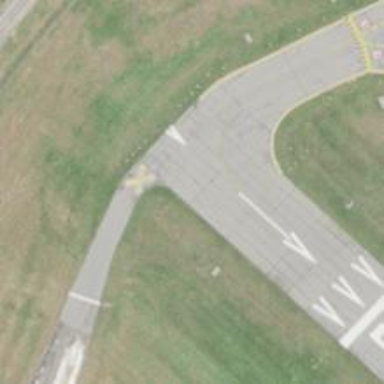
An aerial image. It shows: Asphalt runway with displaced threshold at airport.